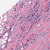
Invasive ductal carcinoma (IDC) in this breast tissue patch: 1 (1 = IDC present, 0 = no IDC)